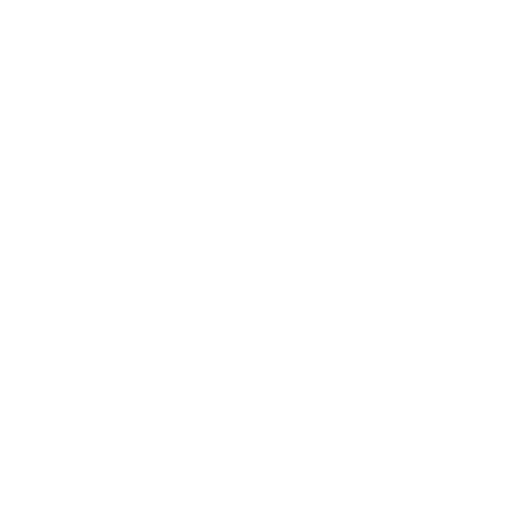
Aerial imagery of island in Alaska named Kelp Island containing only unknown